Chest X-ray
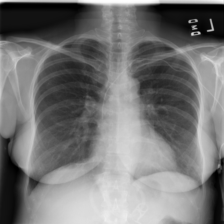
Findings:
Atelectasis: negative
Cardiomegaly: negative
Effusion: negative
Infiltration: negative
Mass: negative
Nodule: negative
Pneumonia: negative
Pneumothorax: negative
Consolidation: negative
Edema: negative
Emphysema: negative
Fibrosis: negative
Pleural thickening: negative
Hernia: negative